Question: Why isn't the text in the selected element yellow like the "char_t" link above (They do have the same class). It looks like it should be yellow in the inspector but not in the rendered page. The web browser is Firefox 27.

All rules as listed in the inspector:
'''
element {
}
td.paramtype a, td.memname a {
font-weight: bold;
text-shadow: 0px 0px 1px #544A00;
color: #FFDF00;
}
a.el {
font-weight: bold;
}
a:hover {
text-decoration: underline;
}
a.el {
font-weight: bold;
}
a:hover {
text-decoration: underline;
}
a {
color: #FF409F;
font-weight: normal;
text-decoration: none;
}
a {
color: #50A000;
font-weight: normal;
text-decoration: none;
}
.memname td {
font-family: "Comic Sans MS";
font-weight: normal;
}
.paramtype {
white-space: nowrap;
}
.paramtype {
white-space: nowrap;
}
.memname {
font-weight: bold;
}
.memname {
font-weight: bold;
}
body, table, div, p, dl {
font: 14px/21px "Verdana","DejaVu Sans",sans-serif;
letter-spacing: 0.125px;
}
body, table, div, p, dl {
font: 400 14px/22px Roboto,sans-serif;
}
table.mlabels {
border-spacing: 0px;
}
table.mlabels {
border-spacing: 0px;
}
.memproto, dl.reflist dt {
text-shadow: 0px 0px 1px #80FF00;
color: #2A5400;
font-weight: normal;
font-size: 125%;
}
.memproto, dl.reflist dt {
color: #2B5600;
font-weight: bold;
text-shadow: 0px 1px 1px rgba(255, 255, 255, 0.9);
}
body {
color: #000;
}
body {
color: #000;
}
'''
<URL>
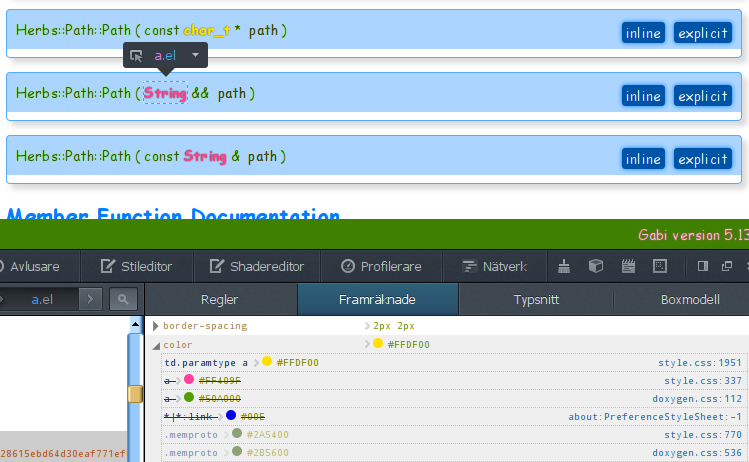
Answer: It is the visited property. So it seems like the inspector does not take that into account when listing the current style even though it lists the "computed" styles. FF Feature request or bug?